Aerial crown-view tile of a tropical tree (Barro Colorado Island, Panama), acquired 20240611:
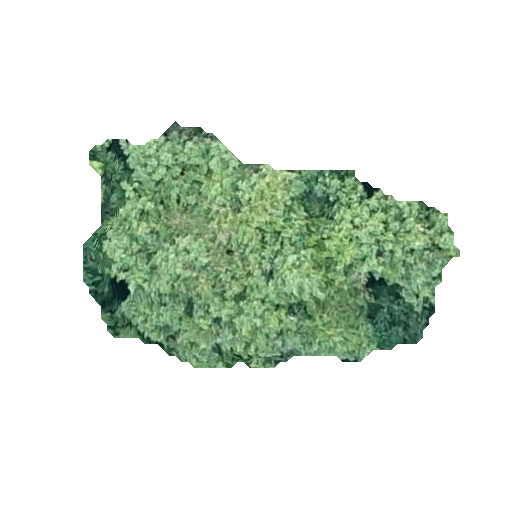
Species: Hieronyma alchorneoides
GBIF accepted scientific name: Hieronyma alchorneoides
Crown area: 102.407 m²